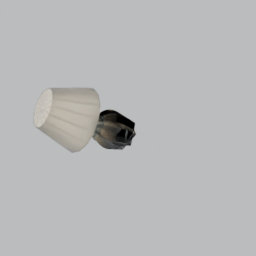
Label: lighting